Question: Here is a screenshot of the error I'm getting.

Here is the snippet I am tying to run
'''
USE [Warehouse_PCL]
GO
/****** Object: Table [dbo].[RouteTable] Script Date: 2/19/2018 2:27:57 PM ******/
SET ANSI_NULLS ON
GO
SET QUOTED_IDENTIFIER ON
GO
CREATE TABLE [dbo].[RouteTable](
[BranchID] [int] NOT NULL,
[StoreID] [int] NOT NULL,
[WaveGroup] [int] NOT NULL,
[Wave] [int] NOT NULL,
[Aisle] [int] NOT NULL,
[Lane] [int] NOT NULL,
CONSTRAINT [PK_RouteTable] PRIMARY KEY CLUSTERED
(
[BranchID] ASC,
[StoreID] ASC,
[WaveGroup] ASC,
[Wave] ASC,
[Aisle] ASC
)WITH (PAD_INDEX = OFF, STATISTICS_NORECOMPUTE = OFF, IGNORE_DUP_KEY = OFF, ALLOW_ROW_LOCKS = ON, ALLOW_PAGE_LOCKS = ON) ON [PRIMARY]
) ON [PRIMARY]
GO
'''
I am unsure what is causing this, any thouhts? Let me know if there is any other information I can provide to help.
'''
===================================
Cannot execute script.
===================================
Object reference not set to an instance of an object. (Microsoft.VisualStudio.Editor.Implementation)
------------------------------
Program Location:
at Microsoft.VisualStudio.Editor.Implementation.VsTextViewAdapter.SetScrollPosition(Int32 iBar, Int32 iFirstVisibleUnit)
at Microsoft.SqlServer.Management.UI.VSIntegration.Editors.VSTextEditorTabPage.Clear()
at Microsoft.SqlServer.Management.UI.VSIntegration.Editors.DisplaySQLResultsControl.Clear()
at Microsoft.SqlServer.Management.UI.VSIntegration.Editors.DisplaySQLResultsControl.PrepareForExecution(Boolean prepareForParse)
at Microsoft.SqlServer.Management.UI.VSIntegration.Editors.ScriptAndResultsEditorControl.StandardPrepareBeforeExecute(QEStatusBarKnownStates newStatusBarState)
at Microsoft.SqlServer.Management.UI.VSIntegration.Editors.SqlScriptEditorControl.StandardPrepareBeforeExecute(QEStatusBarKnownStates newStatusBarState)
at Microsoft.SqlServer.Management.UI.VSIntegration.Editors.ScriptAndResultsEditorControl.OnExecScript(Object sender, EventArgs a)
'''
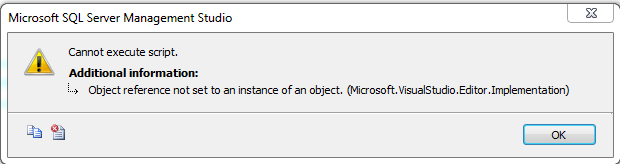
Answer: <URL>.